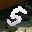
Label: 5